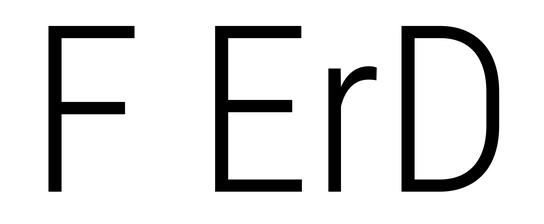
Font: Roboto_Condensed_Light